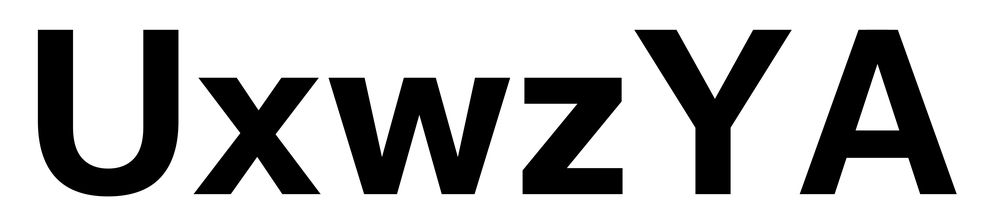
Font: InstrumentSans_Bold